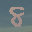
Label: 8